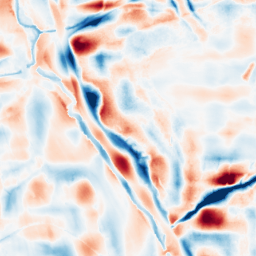
Category: wavelet
Decomposition family: wavelet_dwt
Decomposition parameters: wavelet: coif2
level: 5
Upsampling method: linear_exact
Upsampling parameters: scale: 8
Upsampling scale: 8